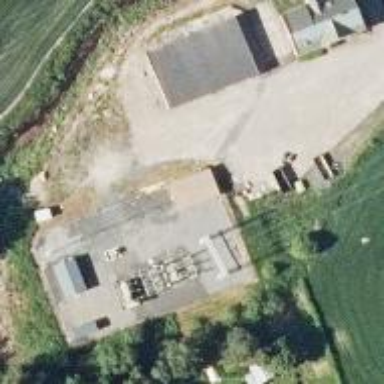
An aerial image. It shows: Distribution level power substation.